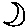
Label: moon